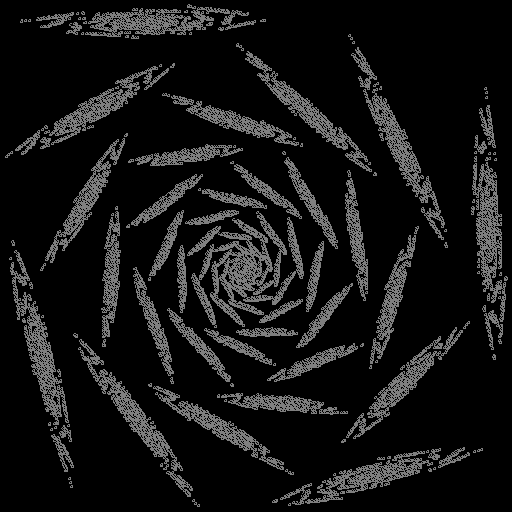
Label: rose